Question: I'm new to Python and just beginning to learn. I notice when I'm typing in either the IDE or the text editor, a box sometimes pops up that appears to allow for autofill / autocomplete. I'm not sure if that is what it is. If so, I would like to take advantage of it but I haven't figured out how to do so. I haven't found any explanations online although I may not be describing it enter image description here correctly. I have included a jpeg to show what I'm seeing.
Thanks.

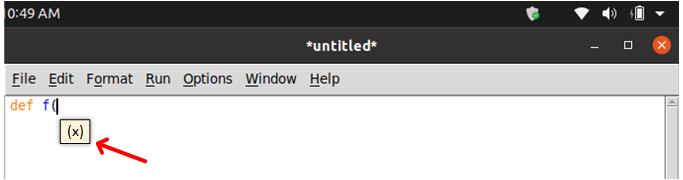
Answer: In the picture it looks like it's telling you what argument you have to put inside.